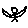
Label: bird